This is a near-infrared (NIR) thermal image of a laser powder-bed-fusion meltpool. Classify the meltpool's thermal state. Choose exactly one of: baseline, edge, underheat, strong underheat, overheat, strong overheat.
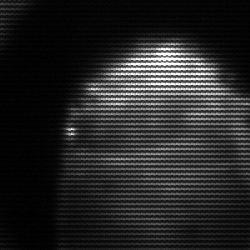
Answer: strong underheat